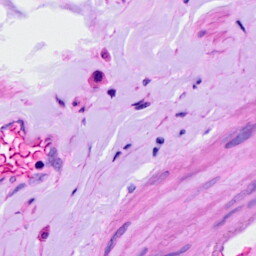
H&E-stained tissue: Ovarian